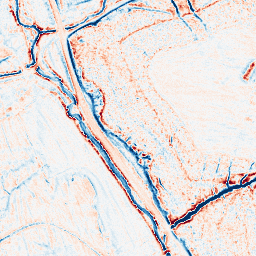
Category: edge_preserving
Decomposition family: anisotropic_diffusion
Decomposition parameters: iterations: 20
kappa: 50
gamma: 0.1
Upsampling method: bicubic
Upsampling parameters: scale: 8
Upsampling scale: 8